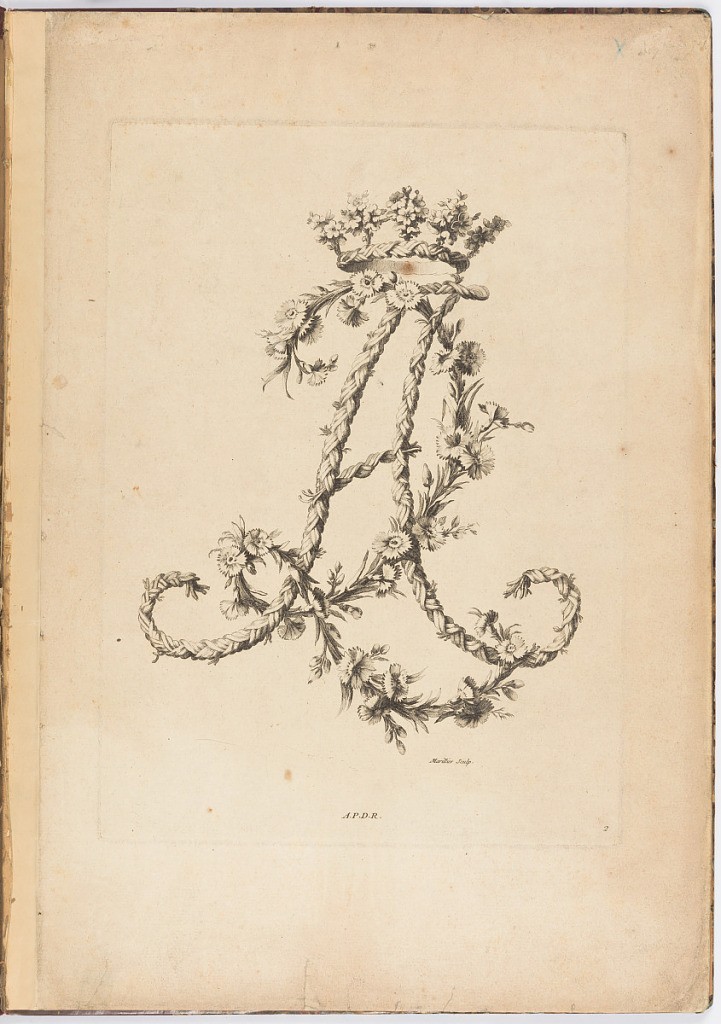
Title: Design for a Cipher (Interlaced Letters)
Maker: Charles-Germain de Saint-Aubin, French, 1721–1786
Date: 1766
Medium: Etching on paper
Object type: Print
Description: Design for a crowned letter A, comprised of braiding and foliage, interlaced with flowers and leaves, possibly forming another letter. The plate is numbered and signed.